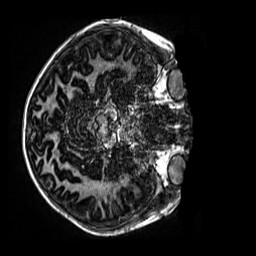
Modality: MP2RAGE
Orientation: axial
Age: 9
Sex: male
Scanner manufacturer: siemens
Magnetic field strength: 3 T
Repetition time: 4 s
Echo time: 0.00299 s